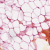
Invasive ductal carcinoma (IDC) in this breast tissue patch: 0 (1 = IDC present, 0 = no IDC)